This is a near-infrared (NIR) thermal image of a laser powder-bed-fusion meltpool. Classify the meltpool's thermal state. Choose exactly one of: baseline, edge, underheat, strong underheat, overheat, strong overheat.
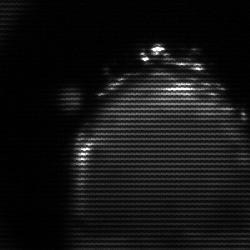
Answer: edge